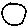
Label: circle